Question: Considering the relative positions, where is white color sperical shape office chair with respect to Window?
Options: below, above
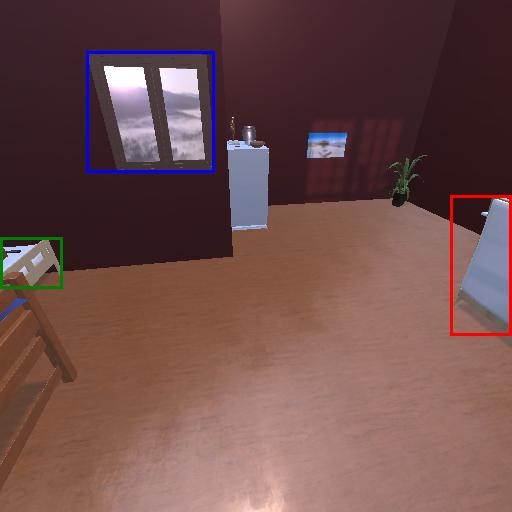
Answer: below